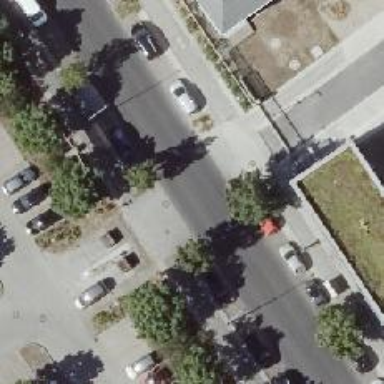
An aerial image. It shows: Residential road with separate asphalt surface for sidewalks and parking.